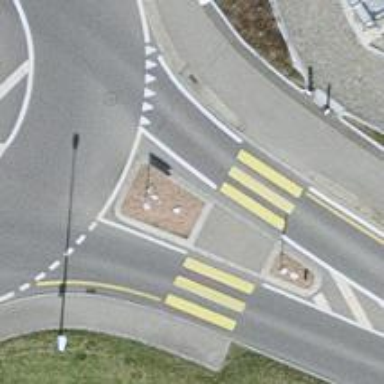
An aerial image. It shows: Uncontrolled zebra crossing with central island. The crossing is marked with zebra stripes.